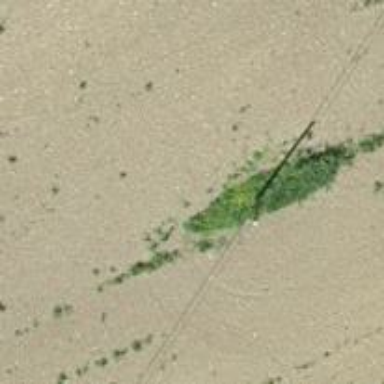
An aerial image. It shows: Power pole.